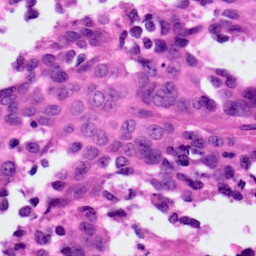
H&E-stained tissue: Ovarian